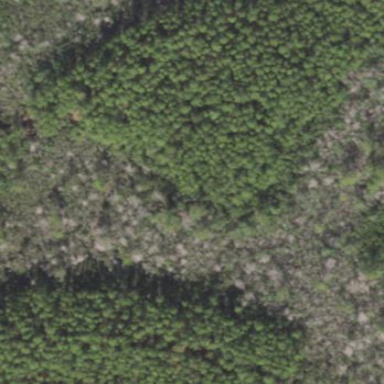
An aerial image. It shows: Forest dominated by needle-leaved trees.